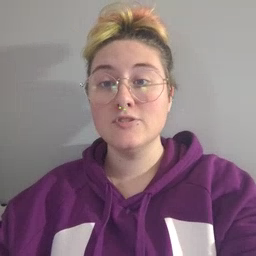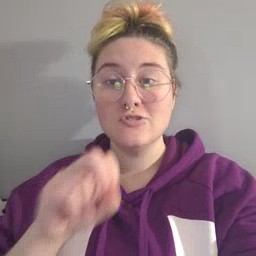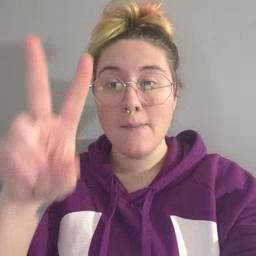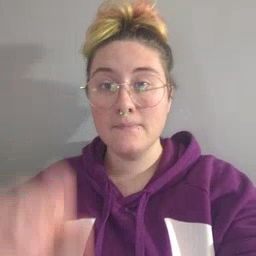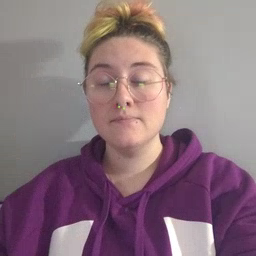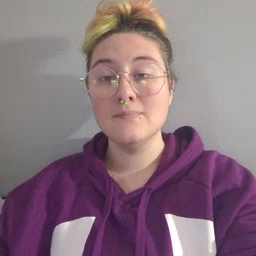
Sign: jump